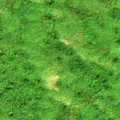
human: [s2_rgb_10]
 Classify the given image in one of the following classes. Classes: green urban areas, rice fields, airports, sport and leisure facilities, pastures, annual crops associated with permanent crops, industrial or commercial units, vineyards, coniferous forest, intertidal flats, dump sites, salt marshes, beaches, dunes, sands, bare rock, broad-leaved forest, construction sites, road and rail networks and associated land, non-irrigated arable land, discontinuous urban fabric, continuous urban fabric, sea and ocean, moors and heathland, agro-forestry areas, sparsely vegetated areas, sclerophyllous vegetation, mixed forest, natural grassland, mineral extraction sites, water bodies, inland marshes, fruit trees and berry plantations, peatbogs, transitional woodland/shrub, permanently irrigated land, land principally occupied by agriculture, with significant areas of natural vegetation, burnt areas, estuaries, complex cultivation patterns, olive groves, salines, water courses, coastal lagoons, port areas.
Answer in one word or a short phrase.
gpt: broad-leaved forest, transitional woodland/shrub